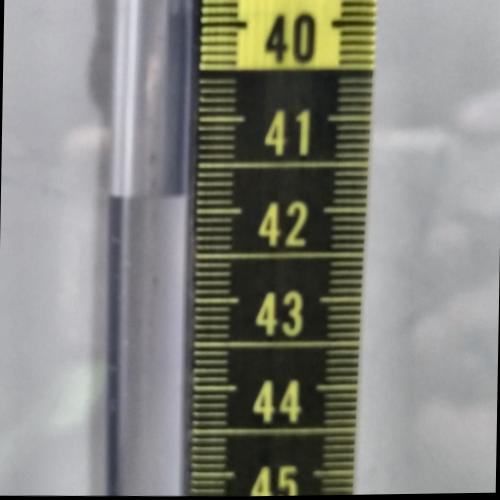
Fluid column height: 41.8 cm